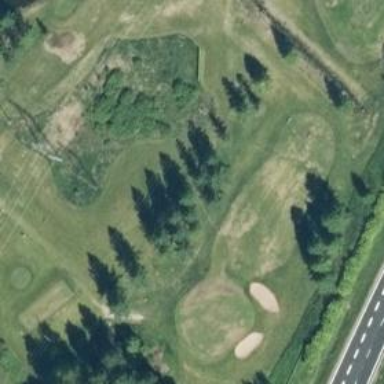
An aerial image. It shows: Golf fairway surrounded by grass.